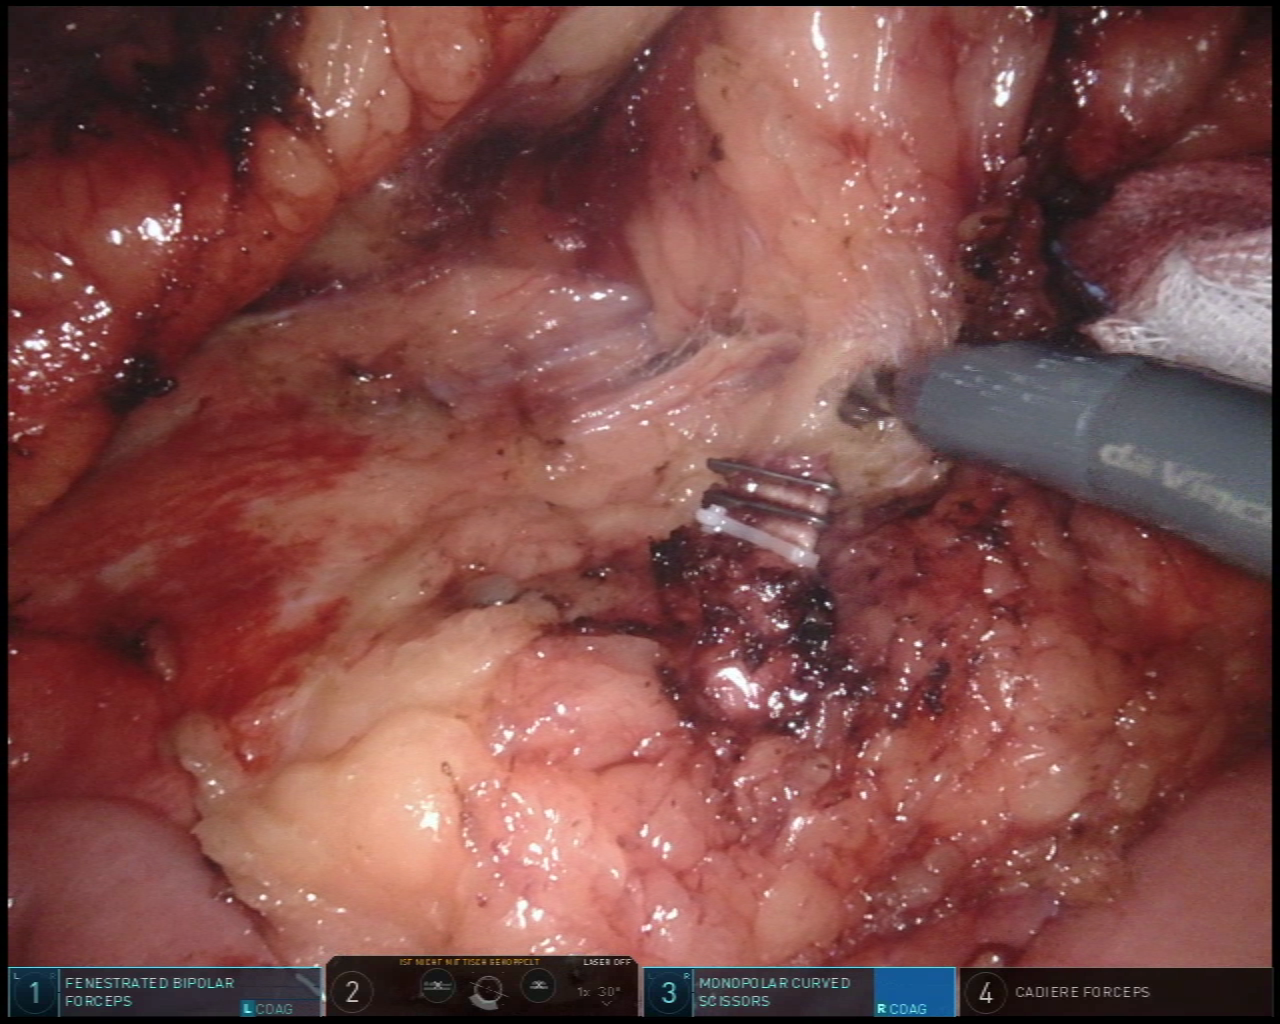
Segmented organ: small_intestine
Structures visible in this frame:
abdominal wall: no
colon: no
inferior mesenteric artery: yes
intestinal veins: no
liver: no
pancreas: no
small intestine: yes
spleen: no
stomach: no
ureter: no
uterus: no
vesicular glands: no